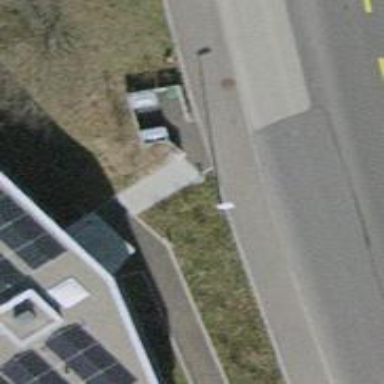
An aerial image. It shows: Sidewalk serving as public transport platform.